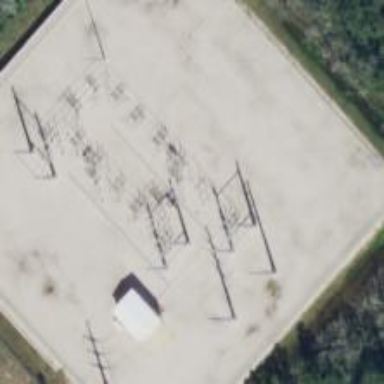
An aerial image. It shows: Switch used for power control.